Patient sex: M
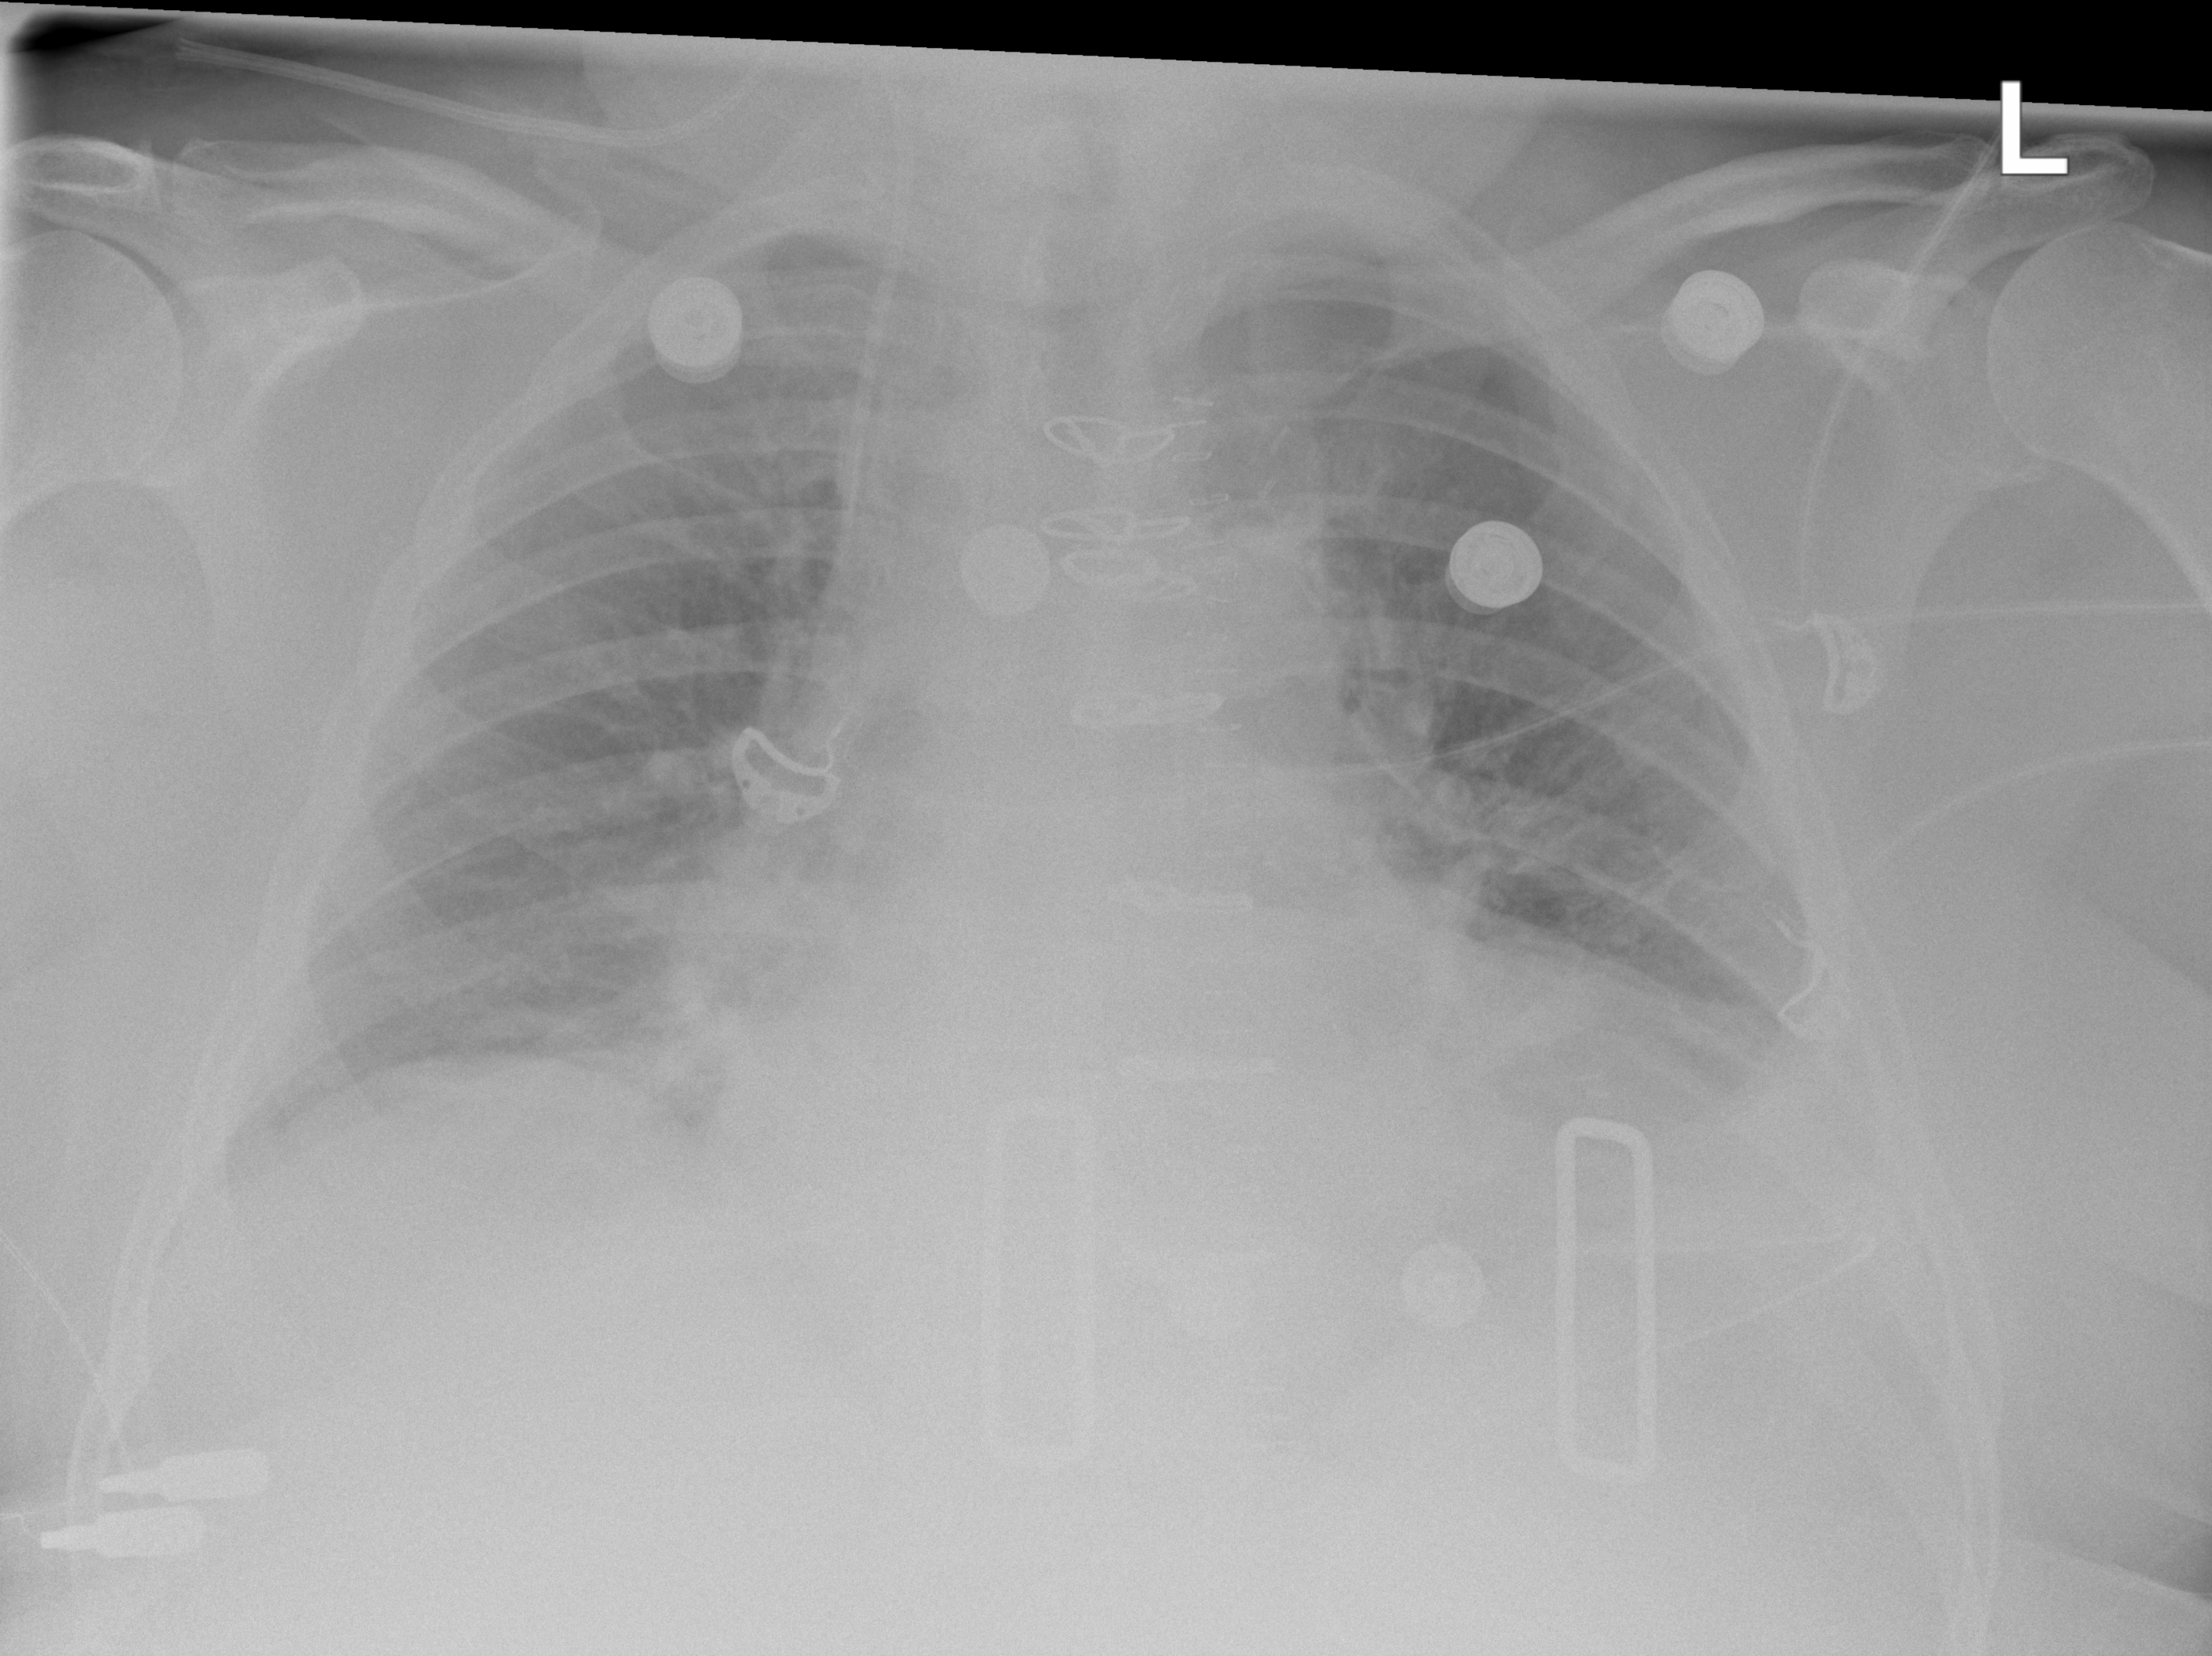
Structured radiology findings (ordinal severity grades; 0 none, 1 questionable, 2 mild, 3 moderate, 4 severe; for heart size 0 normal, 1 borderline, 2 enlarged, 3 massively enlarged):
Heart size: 2
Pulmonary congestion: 2
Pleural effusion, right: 1
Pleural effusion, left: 2
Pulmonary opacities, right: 2
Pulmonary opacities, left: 2
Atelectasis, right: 2
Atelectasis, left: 2